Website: home-depot
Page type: address-validator
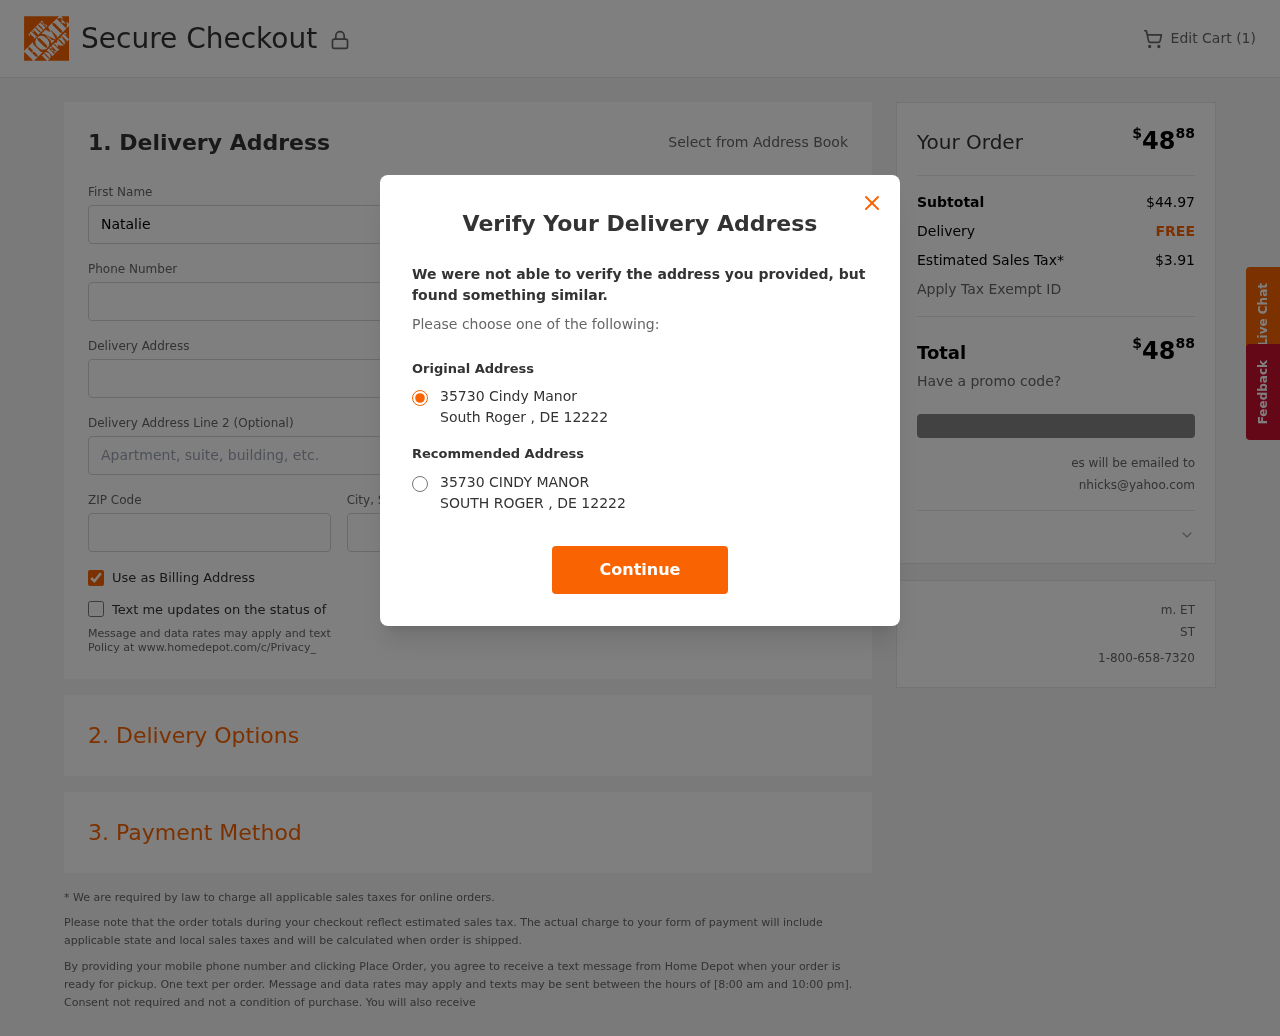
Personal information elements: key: PII_CITY
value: South Roger
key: PII_EMAIL
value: nhicks@yahoo.com
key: PII_POSTCODE
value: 12222
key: PII_STATE_ABBR
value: DE
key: PII_STREET
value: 35730 Cindy Manor
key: PII_FIRSTNAME
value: Natalie
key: PII_LASTNAME
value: Hicks
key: PII_PHONE
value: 2983800602
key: PII_CITY_STATE
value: South Roger, DE
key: PII_STREET_ALT
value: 35730 CINDY MANOR
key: PII_CITY_ALT
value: SOUTH ROGER
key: PII_POSTCODE_FULL
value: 12222
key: PII_POSTCODE_NUMERIC
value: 12222
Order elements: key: ORDER_NUM_ITEMS
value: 1
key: ORDER_TOTAL
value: $4888
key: ORDER_SUBTOTAL
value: $44.97
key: ORDER_SHIPPING_COST
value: FREE
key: ORDER_TAX
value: $3.91